Field crop: tomato
Growth stage: 1
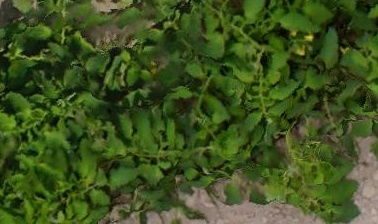
Species: tomato